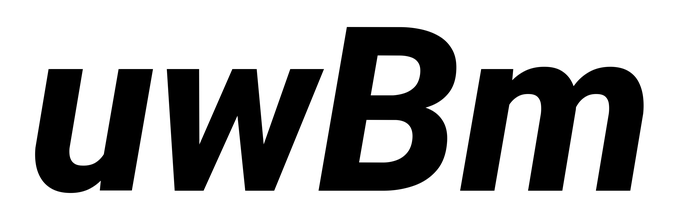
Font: Roboto-Italic_ExtraBold_Italic